Question:
'''
The code is here. Chrome and Firefox work well: http://jsfiddle.net/cAU9T/4/
'''
It only happens in IE. But all versions of IE...
Any idea?
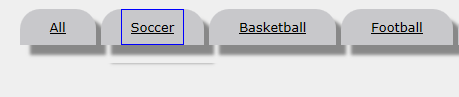
Answer: This is an IE glitch on rendering shadows. As a work around you could have an element below your shadowed element, to force the shadow area to be redrawn as suggested on this answer: <URL>
Your UL is absolute positioned, so nothing gets pushed when its height change. You can fix the problem just by adding a pseudo element to the UL itself:
'''
ul.division:after { content: " "; display:block; height:15px; width:100%;}
'''
Updated your fiddle - <URL>